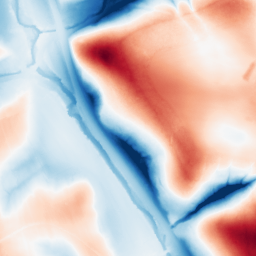
Category: classical
Decomposition family: uniform
Decomposition parameters: size: 100
Upsampling method: cubic_catmull_rom
Upsampling parameters: scale: 2
Upsampling scale: 2